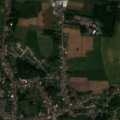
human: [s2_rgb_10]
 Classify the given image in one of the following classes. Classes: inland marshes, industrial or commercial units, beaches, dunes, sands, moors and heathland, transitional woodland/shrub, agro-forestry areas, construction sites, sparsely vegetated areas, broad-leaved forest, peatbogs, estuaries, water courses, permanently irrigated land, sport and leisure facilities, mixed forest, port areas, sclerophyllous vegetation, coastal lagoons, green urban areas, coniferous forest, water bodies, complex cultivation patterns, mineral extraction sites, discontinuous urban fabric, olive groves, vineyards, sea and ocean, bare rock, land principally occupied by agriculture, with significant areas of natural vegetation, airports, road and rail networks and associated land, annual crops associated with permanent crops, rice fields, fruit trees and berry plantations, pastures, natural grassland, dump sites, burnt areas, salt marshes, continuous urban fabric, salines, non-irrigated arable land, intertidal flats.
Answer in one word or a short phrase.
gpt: discontinuous urban fabric, non-irrigated arable land, complex cultivation patterns